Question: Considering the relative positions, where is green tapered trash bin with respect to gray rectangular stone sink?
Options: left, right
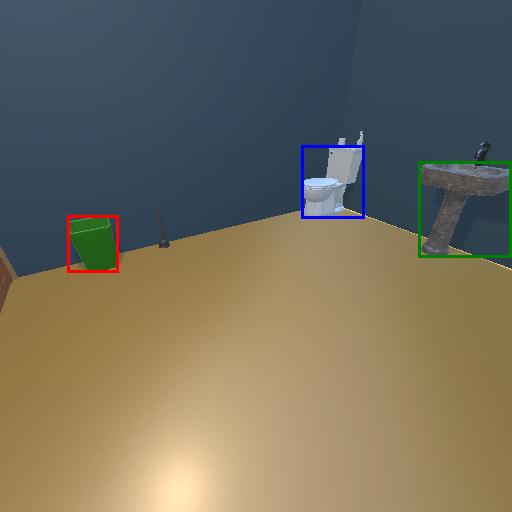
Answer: left